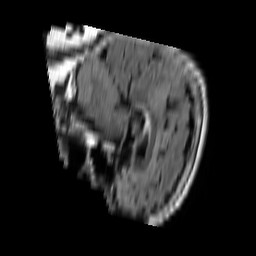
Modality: FLAIR
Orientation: sagittal
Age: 73
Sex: female
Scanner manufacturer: philips
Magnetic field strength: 1.5 T
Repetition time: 11 s
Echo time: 0.14 s